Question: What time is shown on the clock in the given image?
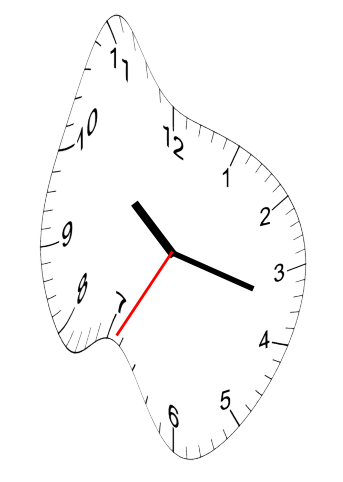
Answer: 10:17:35